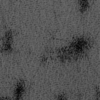
Label: not_dusty